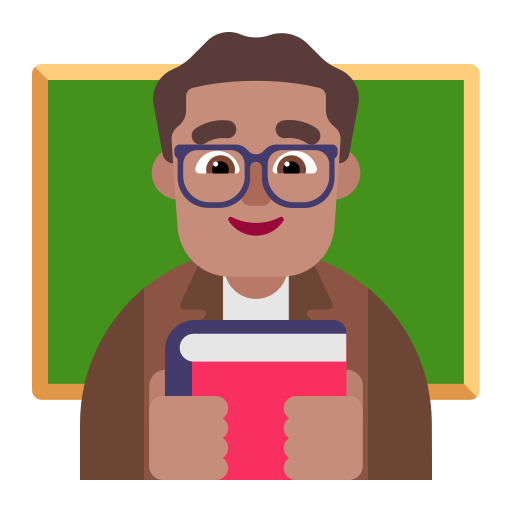
man teacher flat